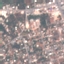
Land use / land cover class: Residential